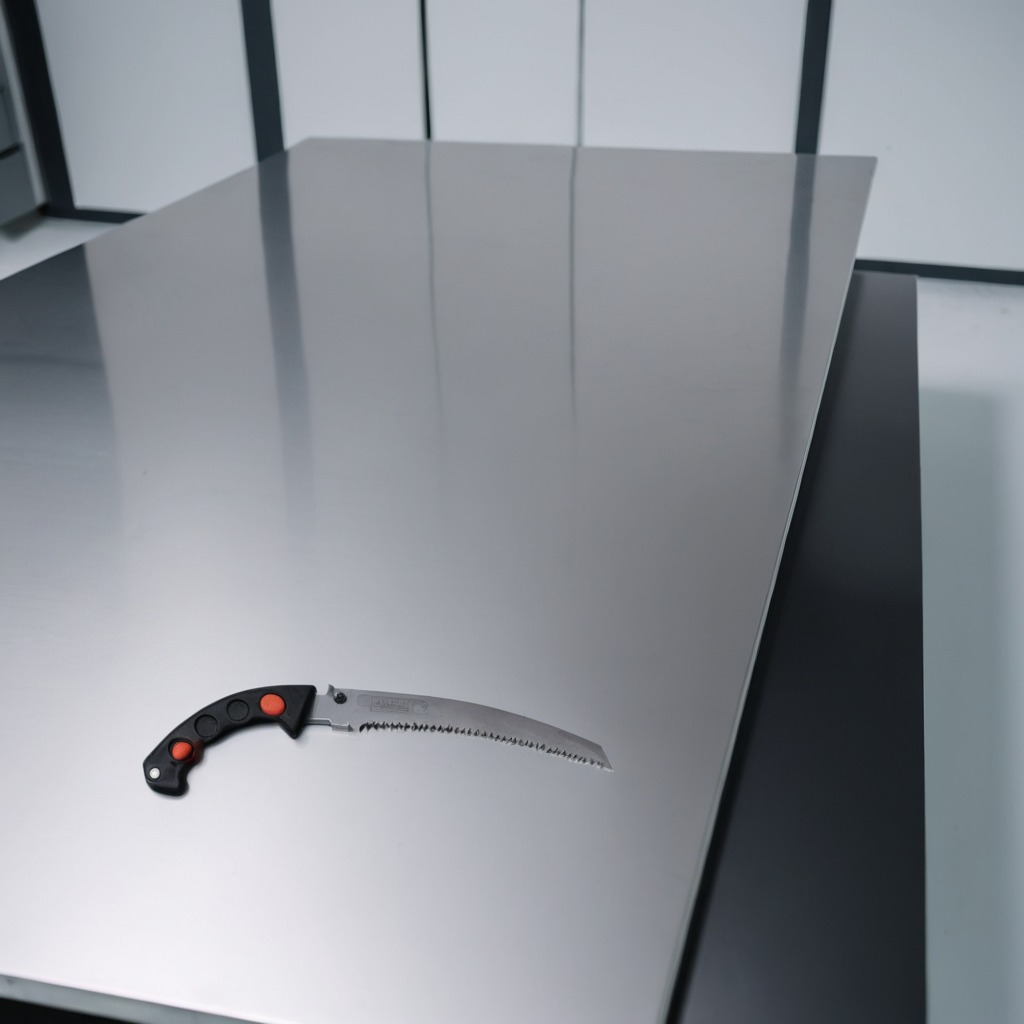
A handheld metal saw is lying on the stainless steel table.